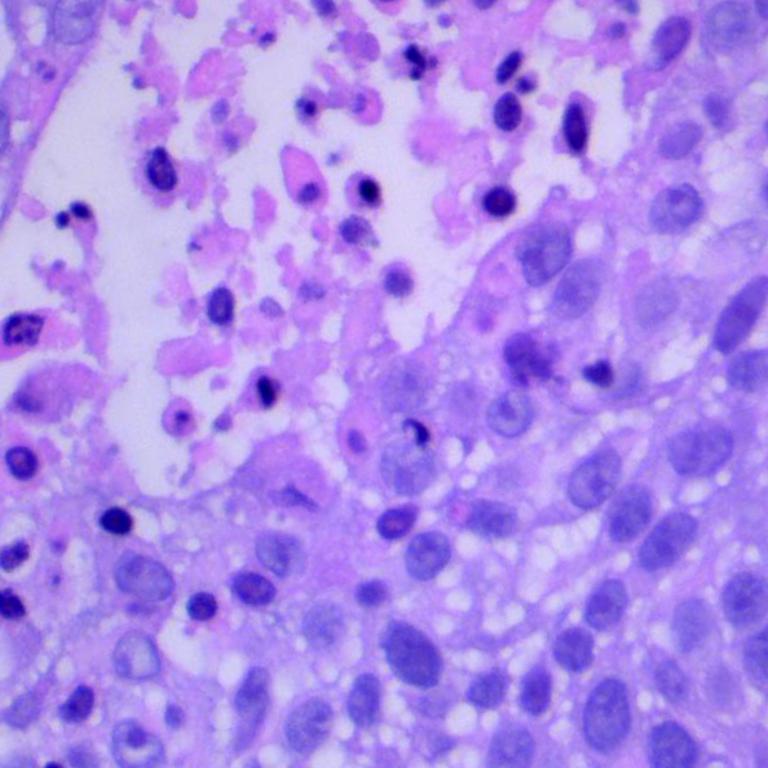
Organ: lung
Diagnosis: squamous carcinomas